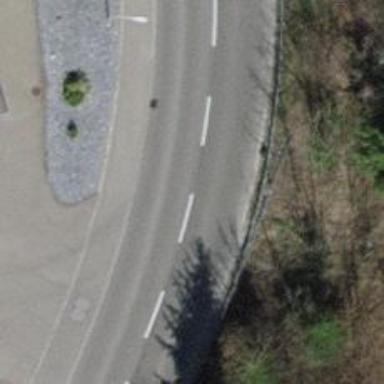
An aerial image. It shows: Asphalt road classified as tertiary.